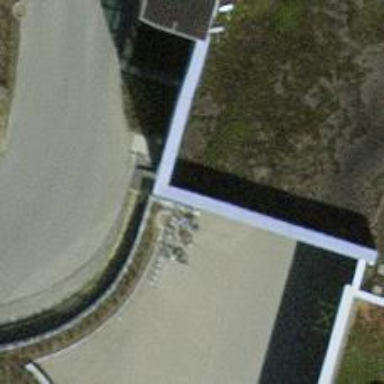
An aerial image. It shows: Bicycle parking area.